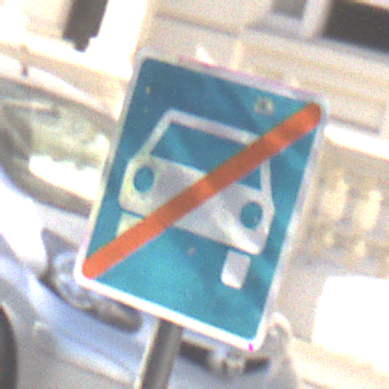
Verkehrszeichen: EndeKraftfahrstrasse
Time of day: MorningAfternoon
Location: Outdoor (Urban)
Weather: PartlyCloudy
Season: NotSpecified
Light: Natural